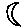
Label: moon